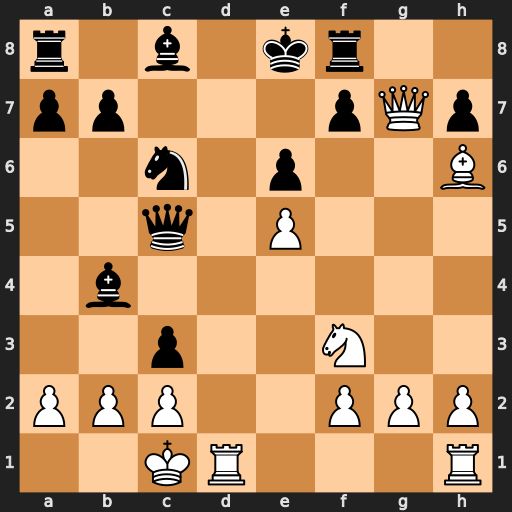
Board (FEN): r1b1kr2/pp3pQp/2n1p2B/2q1P3/1b6/2p2N2/PPP2PPP/2KR3R
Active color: w
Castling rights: q
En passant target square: -
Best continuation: Rd6 Qxd6 exd6